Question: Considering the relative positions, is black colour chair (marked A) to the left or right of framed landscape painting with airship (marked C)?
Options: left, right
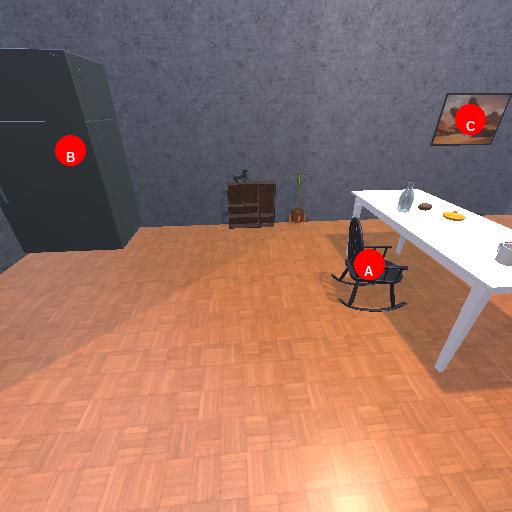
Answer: left